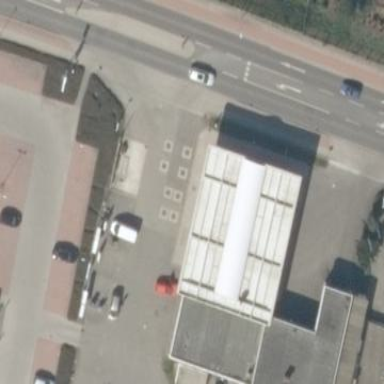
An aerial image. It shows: Fuel station located under roof.